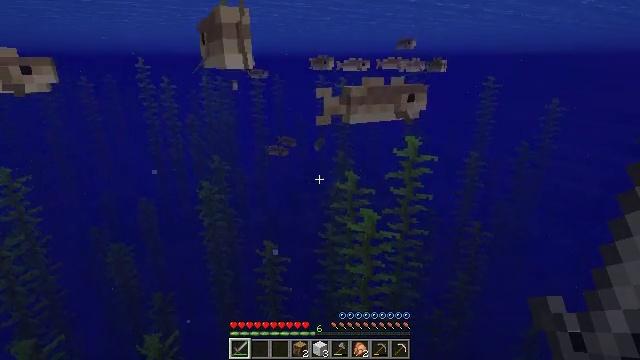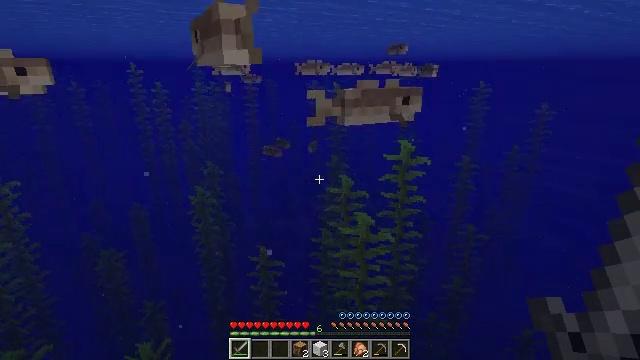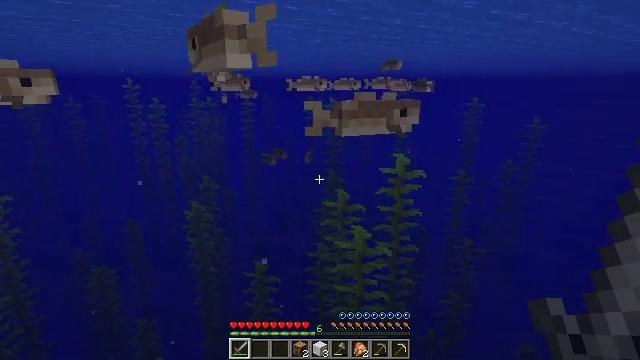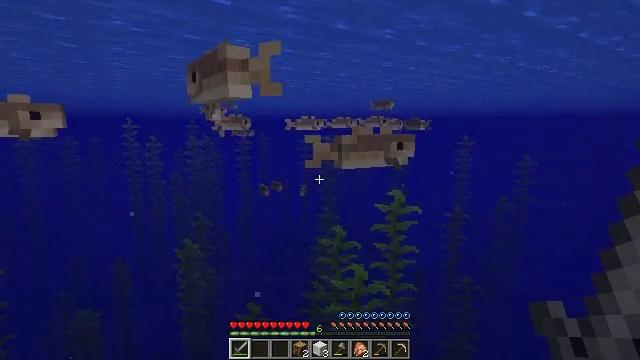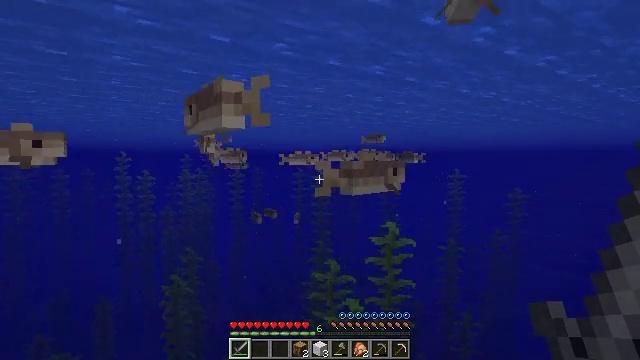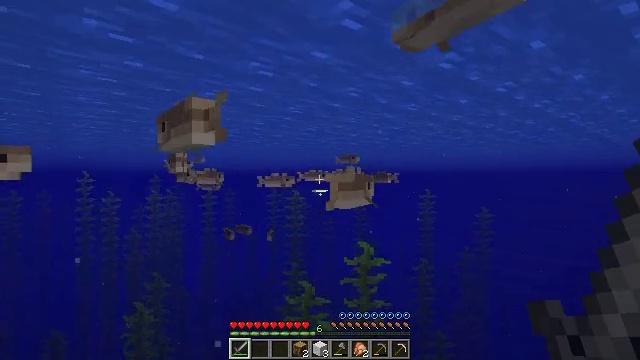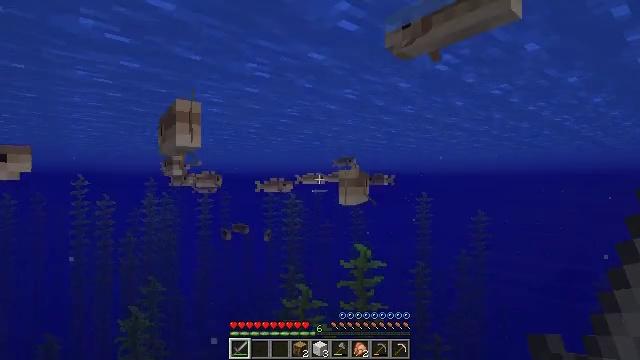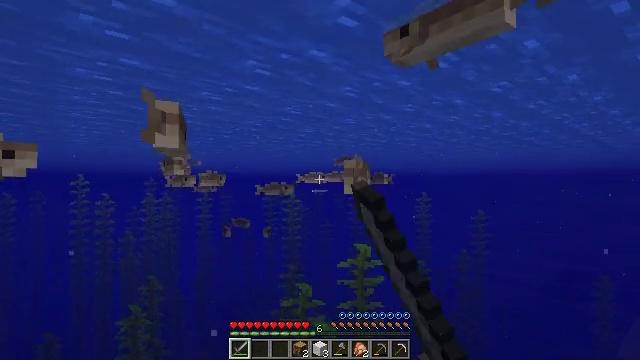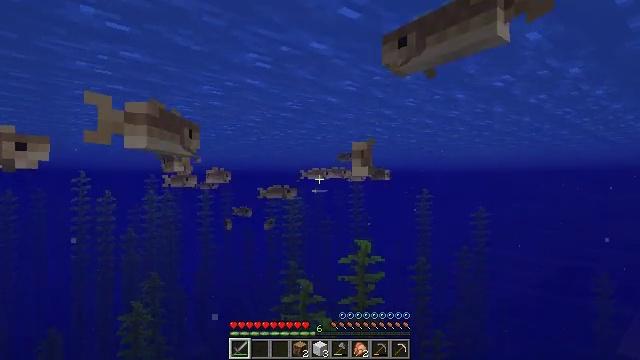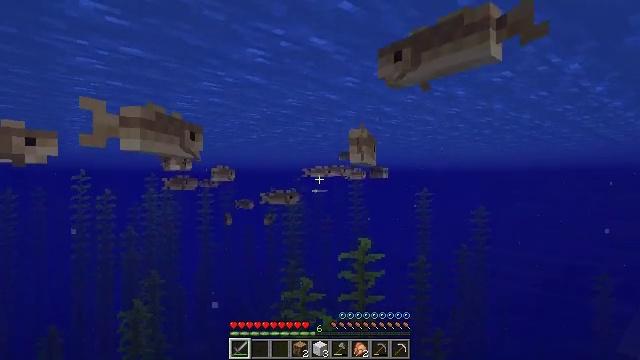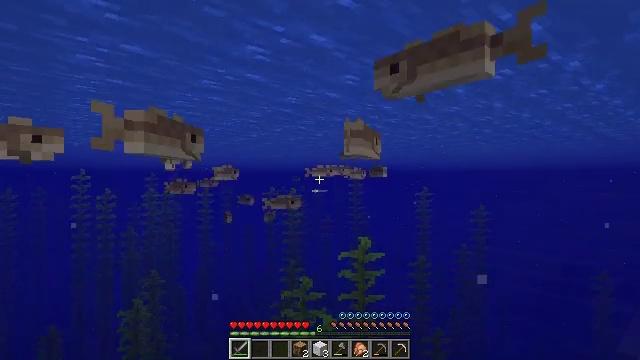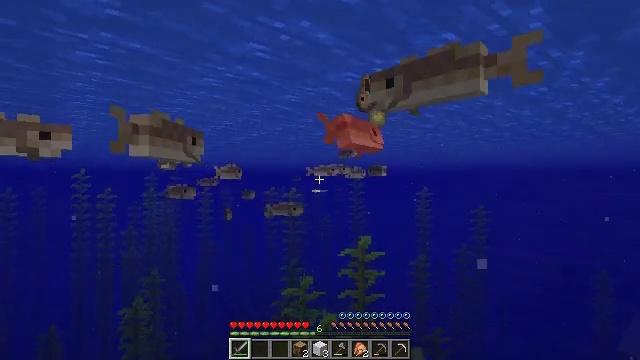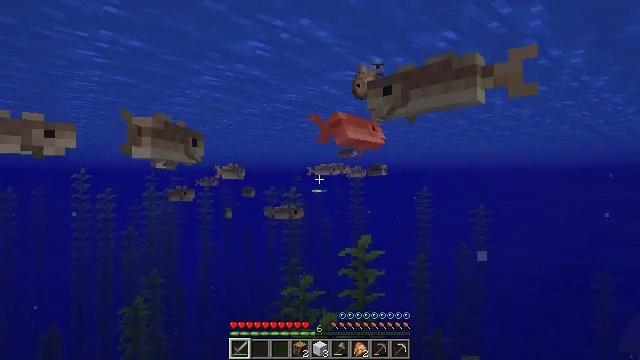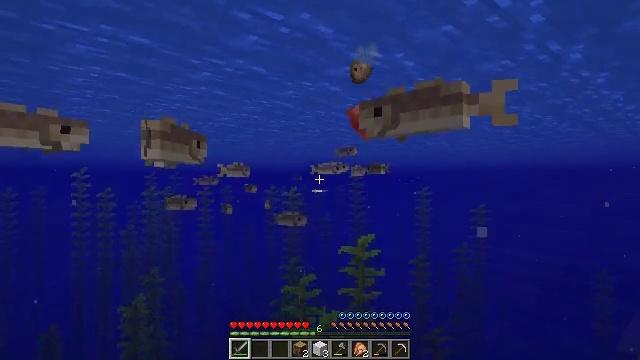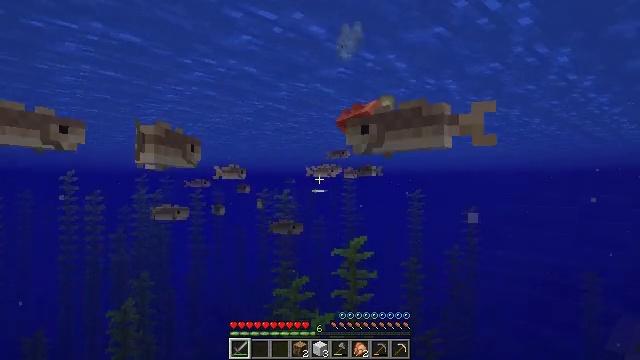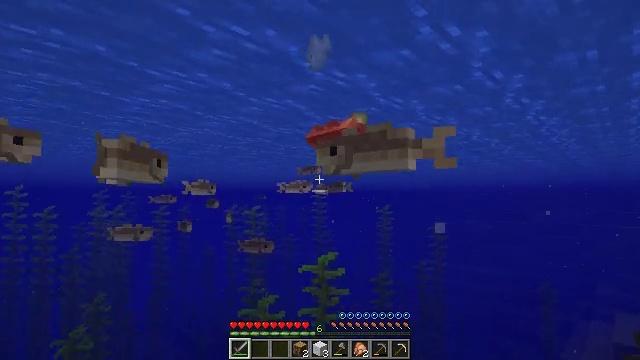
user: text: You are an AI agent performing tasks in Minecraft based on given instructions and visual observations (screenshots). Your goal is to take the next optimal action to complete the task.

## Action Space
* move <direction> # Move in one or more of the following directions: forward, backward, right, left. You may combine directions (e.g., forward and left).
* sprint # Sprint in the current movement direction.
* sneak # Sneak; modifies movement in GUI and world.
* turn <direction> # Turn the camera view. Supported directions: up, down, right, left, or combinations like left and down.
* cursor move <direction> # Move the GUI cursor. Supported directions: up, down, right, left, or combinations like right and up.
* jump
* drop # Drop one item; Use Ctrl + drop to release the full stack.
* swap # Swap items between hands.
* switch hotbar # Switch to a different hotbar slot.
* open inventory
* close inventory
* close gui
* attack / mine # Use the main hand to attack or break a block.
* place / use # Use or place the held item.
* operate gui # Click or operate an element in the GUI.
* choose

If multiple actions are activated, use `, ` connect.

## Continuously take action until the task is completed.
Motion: motion action
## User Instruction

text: Catch and defeat a cod.
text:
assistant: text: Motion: turn right
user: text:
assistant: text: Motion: turn up
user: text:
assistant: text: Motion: turn up
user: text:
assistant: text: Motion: turn right and up
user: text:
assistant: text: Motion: turn right and up
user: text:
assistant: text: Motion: attack / mine
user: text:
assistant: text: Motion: attack / mine
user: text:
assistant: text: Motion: attack / mine
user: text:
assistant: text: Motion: no_op
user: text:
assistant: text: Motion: no_op
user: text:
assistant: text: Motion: no_op
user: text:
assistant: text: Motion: no_op
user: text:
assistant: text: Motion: no_op
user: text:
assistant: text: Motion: turn right
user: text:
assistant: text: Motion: move forward, turn right and up
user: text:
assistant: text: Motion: move forward, turn right
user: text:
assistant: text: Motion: move forward
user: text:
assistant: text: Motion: move forward
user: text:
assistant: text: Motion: move forward
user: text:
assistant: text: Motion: move forward, turn right and up
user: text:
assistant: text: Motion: move forward, turn right
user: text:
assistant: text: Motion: move forward, turn down, attack / mine
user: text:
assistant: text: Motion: move forward, turn down, attack / mine
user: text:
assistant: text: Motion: move forward, turn left and down, attack / mine
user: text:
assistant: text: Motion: no_op
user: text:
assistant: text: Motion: turn left and up
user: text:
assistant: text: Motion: turn left and up
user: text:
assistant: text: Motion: turn left and up
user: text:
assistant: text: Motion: turn left and up
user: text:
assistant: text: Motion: turn left and up